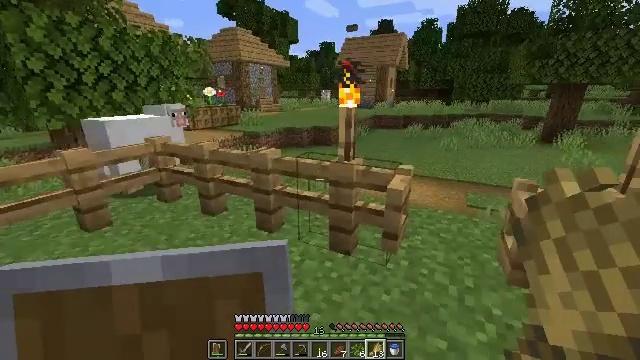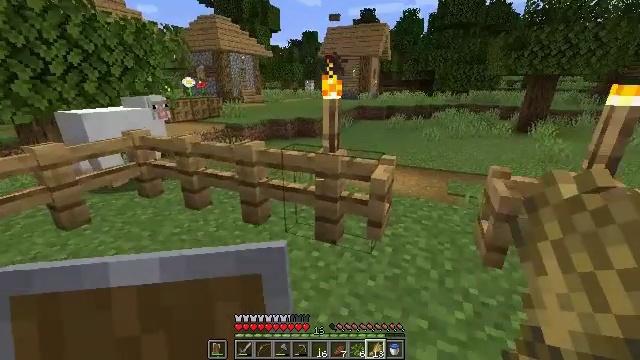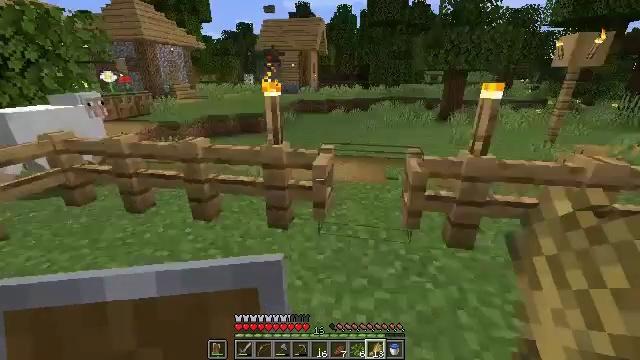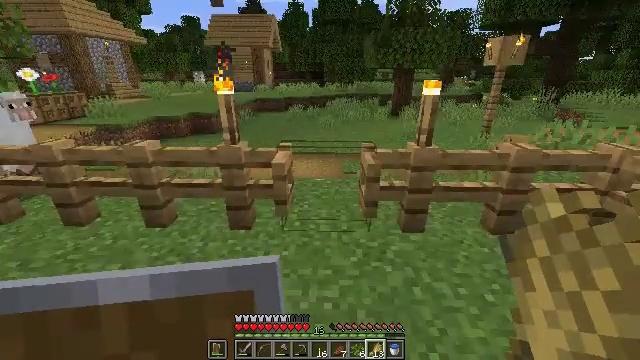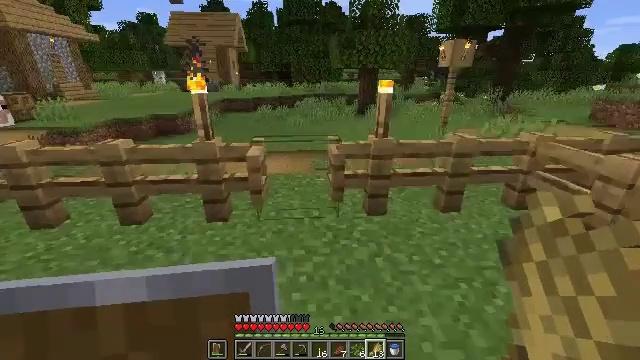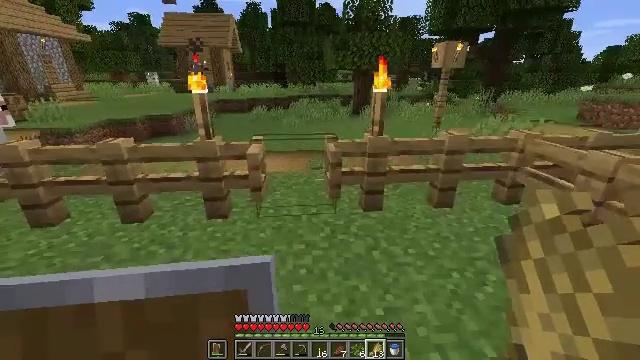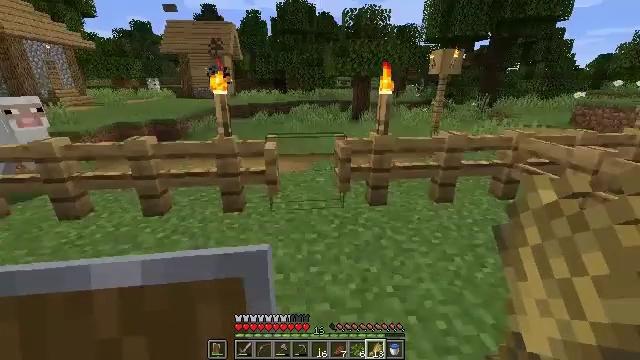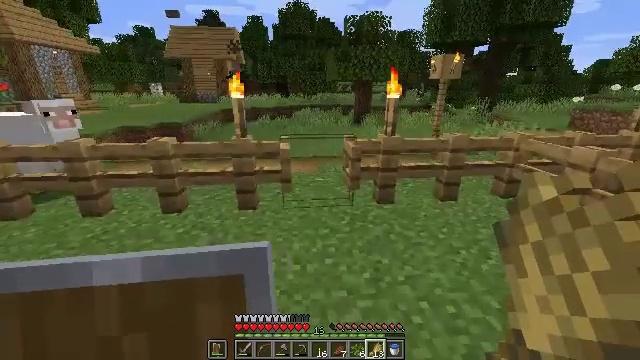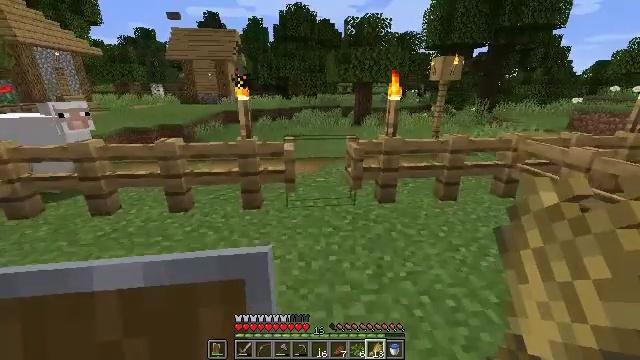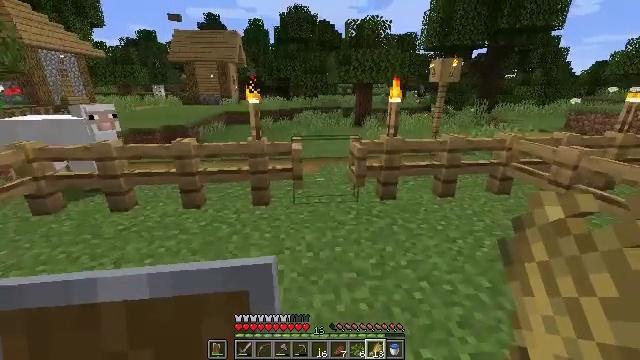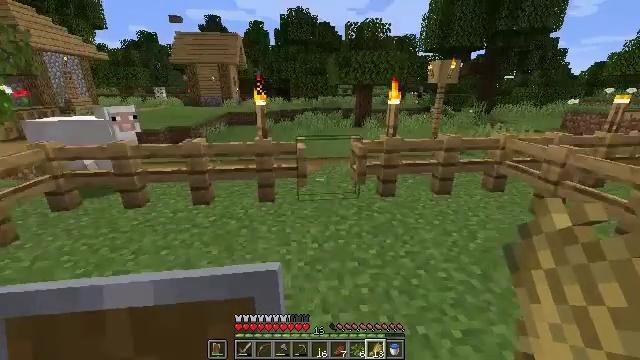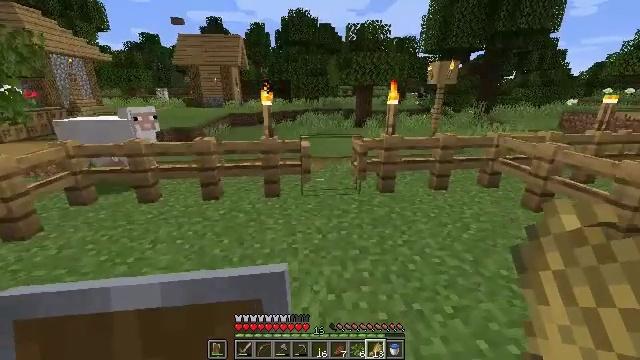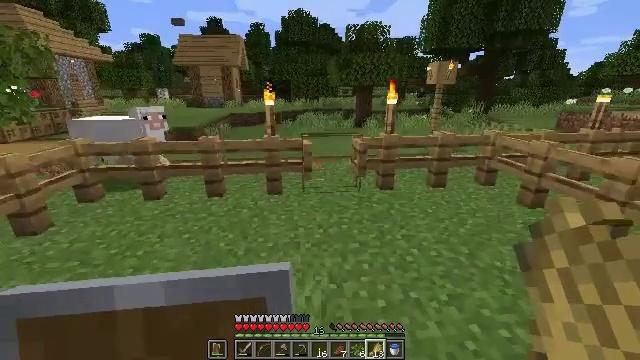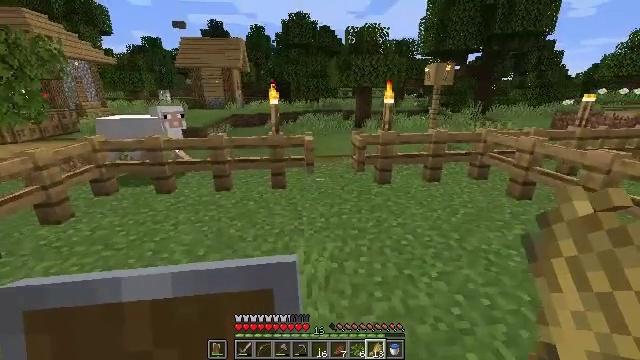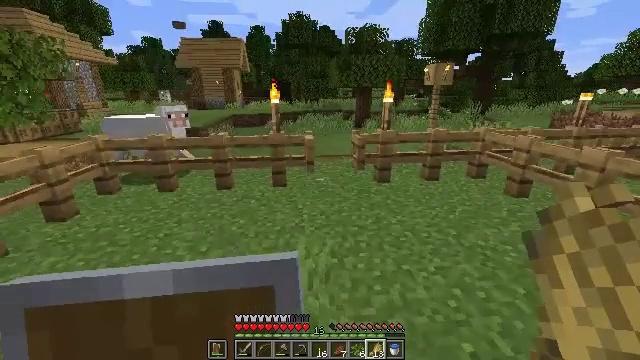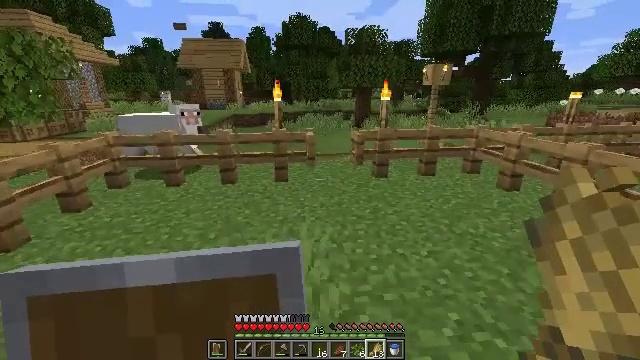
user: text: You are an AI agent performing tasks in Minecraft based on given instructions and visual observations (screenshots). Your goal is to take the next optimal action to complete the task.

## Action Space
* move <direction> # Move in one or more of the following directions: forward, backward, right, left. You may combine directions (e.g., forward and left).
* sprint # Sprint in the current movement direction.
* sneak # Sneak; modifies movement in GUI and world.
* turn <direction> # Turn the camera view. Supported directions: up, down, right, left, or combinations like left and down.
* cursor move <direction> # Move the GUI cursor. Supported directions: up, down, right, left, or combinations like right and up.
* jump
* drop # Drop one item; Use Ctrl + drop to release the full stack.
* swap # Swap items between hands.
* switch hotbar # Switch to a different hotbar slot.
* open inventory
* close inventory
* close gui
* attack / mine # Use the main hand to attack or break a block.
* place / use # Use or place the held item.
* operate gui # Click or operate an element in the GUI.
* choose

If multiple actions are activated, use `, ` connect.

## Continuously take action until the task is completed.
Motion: motion action
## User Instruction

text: Break the sugar cane.
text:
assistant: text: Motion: move back, turn right and down
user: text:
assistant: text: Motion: move back, turn right and down
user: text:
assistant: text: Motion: move back, turn right
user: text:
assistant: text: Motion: move back and move left, turn right
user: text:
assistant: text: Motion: move back and move left, turn right
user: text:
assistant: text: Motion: move back and move left, turn up
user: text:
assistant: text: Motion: move back and move left, turn up
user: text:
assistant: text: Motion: move back
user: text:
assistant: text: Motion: move back
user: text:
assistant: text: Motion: move back
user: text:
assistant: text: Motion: move back
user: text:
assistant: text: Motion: move back
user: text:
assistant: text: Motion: move back
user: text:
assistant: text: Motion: move back
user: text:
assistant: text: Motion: move back
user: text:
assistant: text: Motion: no_op
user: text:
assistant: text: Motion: no_op
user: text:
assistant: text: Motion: no_op
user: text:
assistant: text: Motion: no_op
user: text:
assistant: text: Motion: no_op
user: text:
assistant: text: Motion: no_op
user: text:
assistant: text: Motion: no_op
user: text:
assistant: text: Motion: no_op
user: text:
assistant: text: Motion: no_op
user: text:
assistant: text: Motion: no_op
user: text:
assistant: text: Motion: no_op
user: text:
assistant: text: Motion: no_op
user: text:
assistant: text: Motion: no_op
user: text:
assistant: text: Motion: no_op
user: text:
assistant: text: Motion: no_op